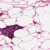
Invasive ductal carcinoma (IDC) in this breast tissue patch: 0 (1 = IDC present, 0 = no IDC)